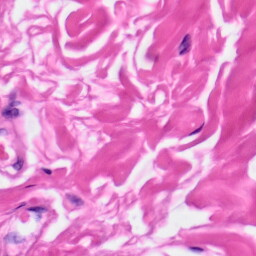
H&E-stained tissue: Skin